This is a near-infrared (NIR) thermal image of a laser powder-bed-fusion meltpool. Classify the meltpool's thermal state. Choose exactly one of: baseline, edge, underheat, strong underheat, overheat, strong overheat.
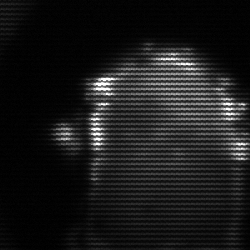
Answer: baseline